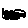
Label: star